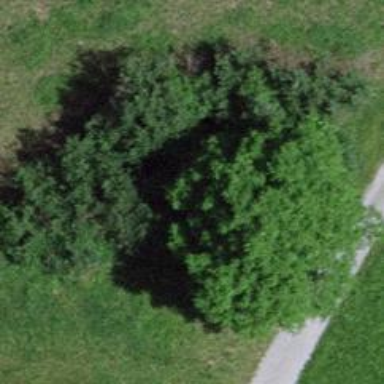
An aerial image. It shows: Park with broadleaved deciduous trees.